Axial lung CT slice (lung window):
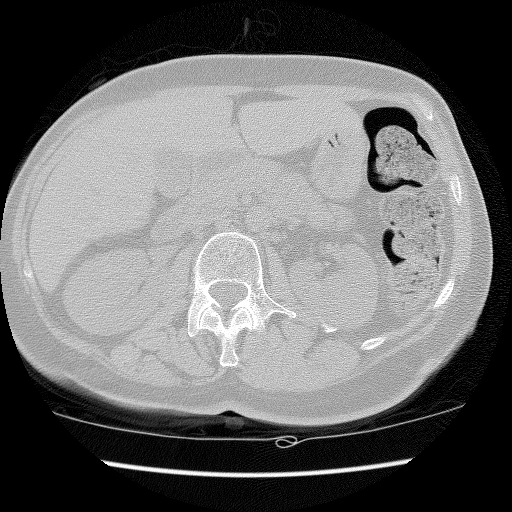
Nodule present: no